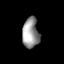
Tissue: lung
Cell type: Myeloid cells
Senescence score: 0.1608
Nuclear area (px): 485
Mean DAPI intensity: 154.109